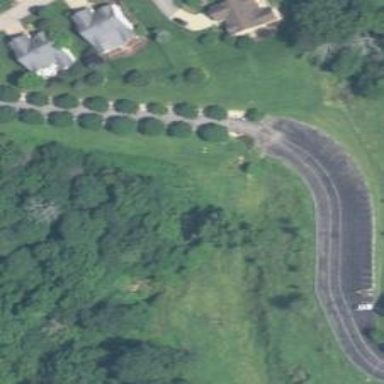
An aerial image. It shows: Row of trees in natural setting.